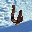
Label: 4